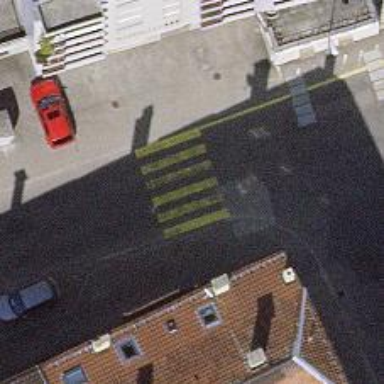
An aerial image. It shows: Uncontrolled zebra crossing on the road.